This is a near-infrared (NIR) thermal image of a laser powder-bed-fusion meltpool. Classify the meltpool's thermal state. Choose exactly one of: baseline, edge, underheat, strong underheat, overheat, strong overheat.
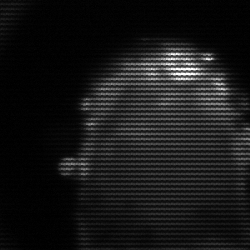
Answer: baseline